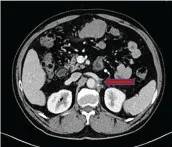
Imaging performance. (G-I) In April 2022, Chest CT showed that the size of the anterior mediastinal hypodense foci was similar to that before. CT of abdominopelvic cavity showed multiple posterior peritoneal and perihepatic occupations with increased lesion extent compared to previous CT, and some of the lesions were new. Suspicious new nodules in segment VI of the liver, and efficacy evaluation of PD.
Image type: radiology (ct)